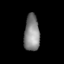
Tissue: lung
Cell type: Epithelial cells
Senescence score: 0.2358
Nuclear area (px): 551
Mean DAPI intensity: 134.882